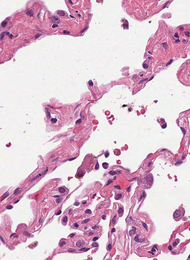
Tumor epithelial tissue: no
Tumor-associated stroma tissue: no
Normal tissue: yes